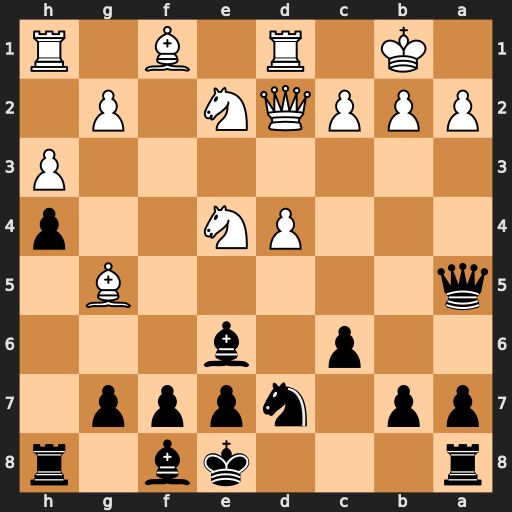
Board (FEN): r3kb1r/pp1nppp1/2p1b3/q5B1/3PN2p/7P/PPPQN1P1/1K1R1B1R
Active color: b
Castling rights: kq
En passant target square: -
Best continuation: Qxa2+ Kc1 Qa1#